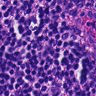
Metastatic tissue present: no